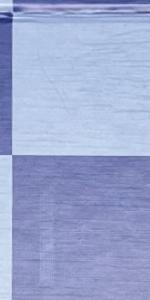
Label: Empty